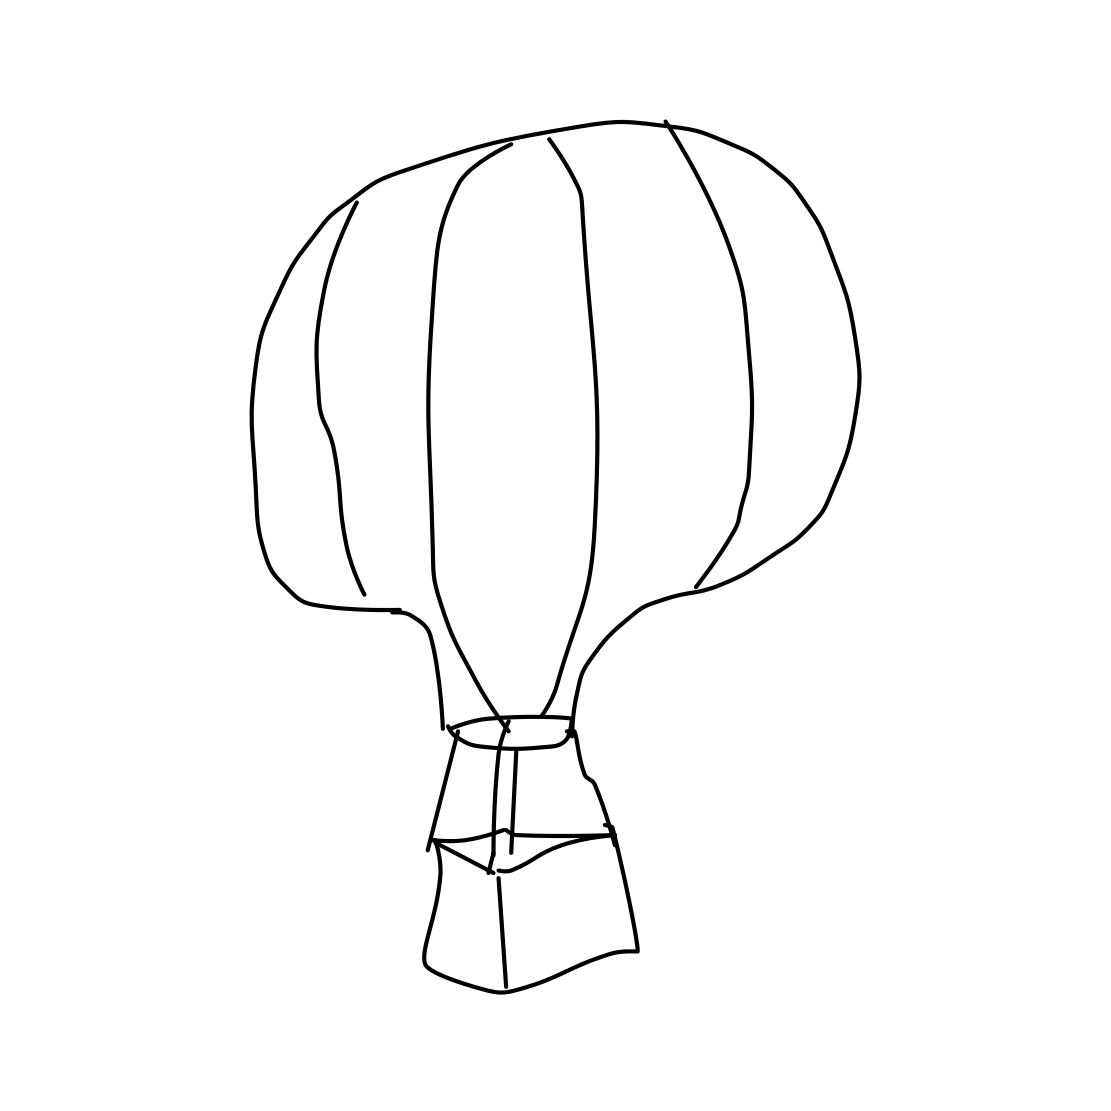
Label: hot air balloon